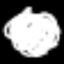
Label: squiggle